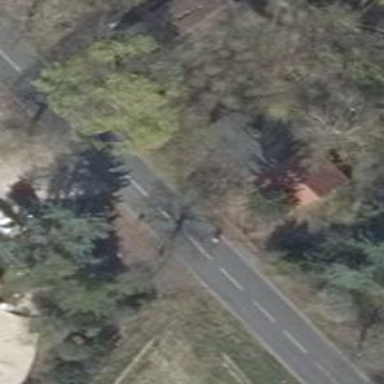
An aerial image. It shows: Unclassified road with asphalt surface.